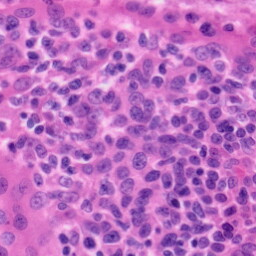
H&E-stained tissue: Tonsil